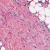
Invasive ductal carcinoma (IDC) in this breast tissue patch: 0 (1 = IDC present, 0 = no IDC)